Question: Please see screenshot below, on the left side is what I'm currently getting and on the right side is what i want to achieve

The way left side of screen happens is I have 2 input fields out of which 1 has the value 'Username:' and the other one is hidden. When I focus 'Username:' input field, that field gets hidden and the new field becomes visible. On blurr event the vice-verse happens.
JS Code:
'''
$(document).on('focus', '#login .placeholder', function() {
var inEl = $('#user_name');
if (inEl && ! inEl.is(':visible')) {
$(this).hide();
inEl.show().focus();
}
});
$(document).on('blur', '#user_name', function() {
if ($(this).val().length <= 0) {
var placeHolderElement = $('#login .placeholder');
placeHolderElement.show();
$(this).hide();
}
});
'''
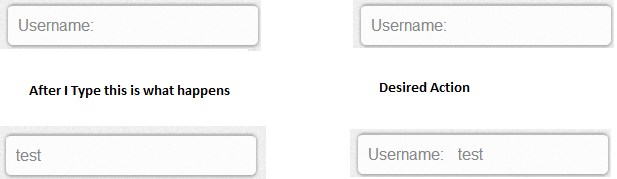
Answer: <URL>
'''
<label>
Username:
<input type="text" />
</label>
'''
CSS:
'''
input{
border:none;
background:#eee;
}
label{
color:#777;
padding:10px;
background:#eee;
border-radius:5px;
}
'''
If you want to change bg colors on focus here is an example how to do it with a bit of jQ: <URL>